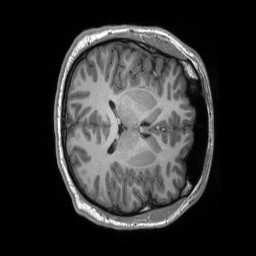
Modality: T1w
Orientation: axial
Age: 20
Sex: male
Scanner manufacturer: siemens
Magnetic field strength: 3 T
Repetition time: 2.3 s
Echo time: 0.00298 s